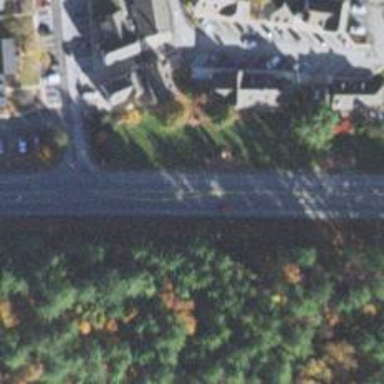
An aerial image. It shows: Asphalt road designated as trunk highway.